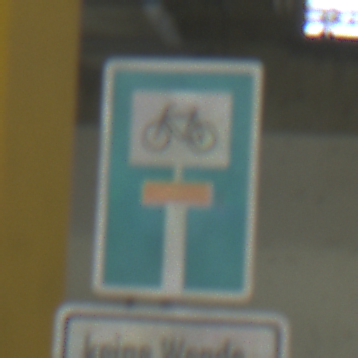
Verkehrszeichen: SackgasseRadverkehrDurchlaessig
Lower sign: HinweisGeaenderteVorfahrtVerkehrsfuehrungVerkehrsregelung3
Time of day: NotSpecified
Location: Indoor (Special)
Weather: NotSpecified
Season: NotSpecified
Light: Artificial